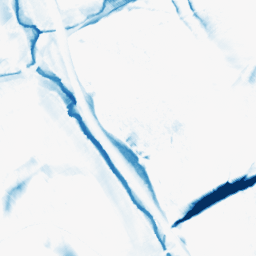
Category: morphological
Decomposition family: morphological_diamond
Decomposition parameters: operation: closing
radius: 15
Upsampling method: edge_directed
Upsampling parameters: scale: 2
Upsampling scale: 2